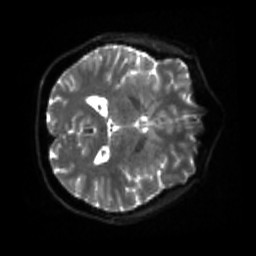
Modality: sbref
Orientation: axial
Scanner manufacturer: siemens
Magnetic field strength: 3 T
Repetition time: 4 s
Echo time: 0.0594 s